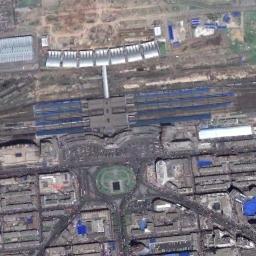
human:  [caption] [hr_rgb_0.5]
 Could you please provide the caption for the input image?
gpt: Many buildings of different shapes and sizes are beside the railway station .

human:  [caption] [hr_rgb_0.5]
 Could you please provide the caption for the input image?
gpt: The railway station is next to some buildings .

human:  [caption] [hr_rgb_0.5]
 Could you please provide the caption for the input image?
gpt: The railway station has some railways and buildings and some other buildings are next to the railway station .

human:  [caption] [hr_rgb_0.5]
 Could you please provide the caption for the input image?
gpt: There is a railway station under construction in the suburbs .

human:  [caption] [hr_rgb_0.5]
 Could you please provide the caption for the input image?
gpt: There are some buildings around the railway station .